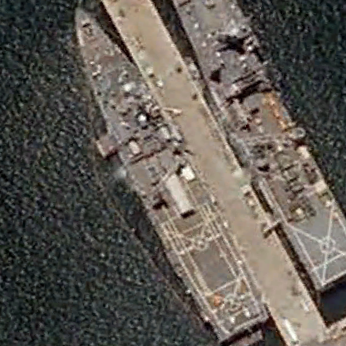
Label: combat